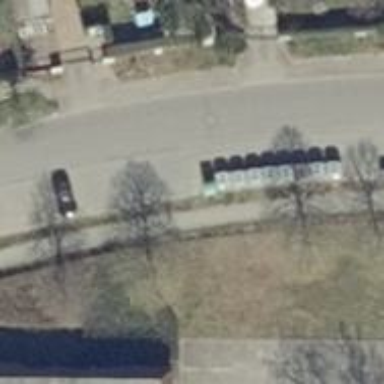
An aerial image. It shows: Recycling facility.